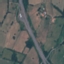
Land use / land cover: Highway